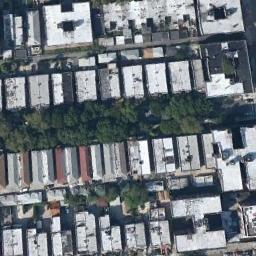
Label: residential